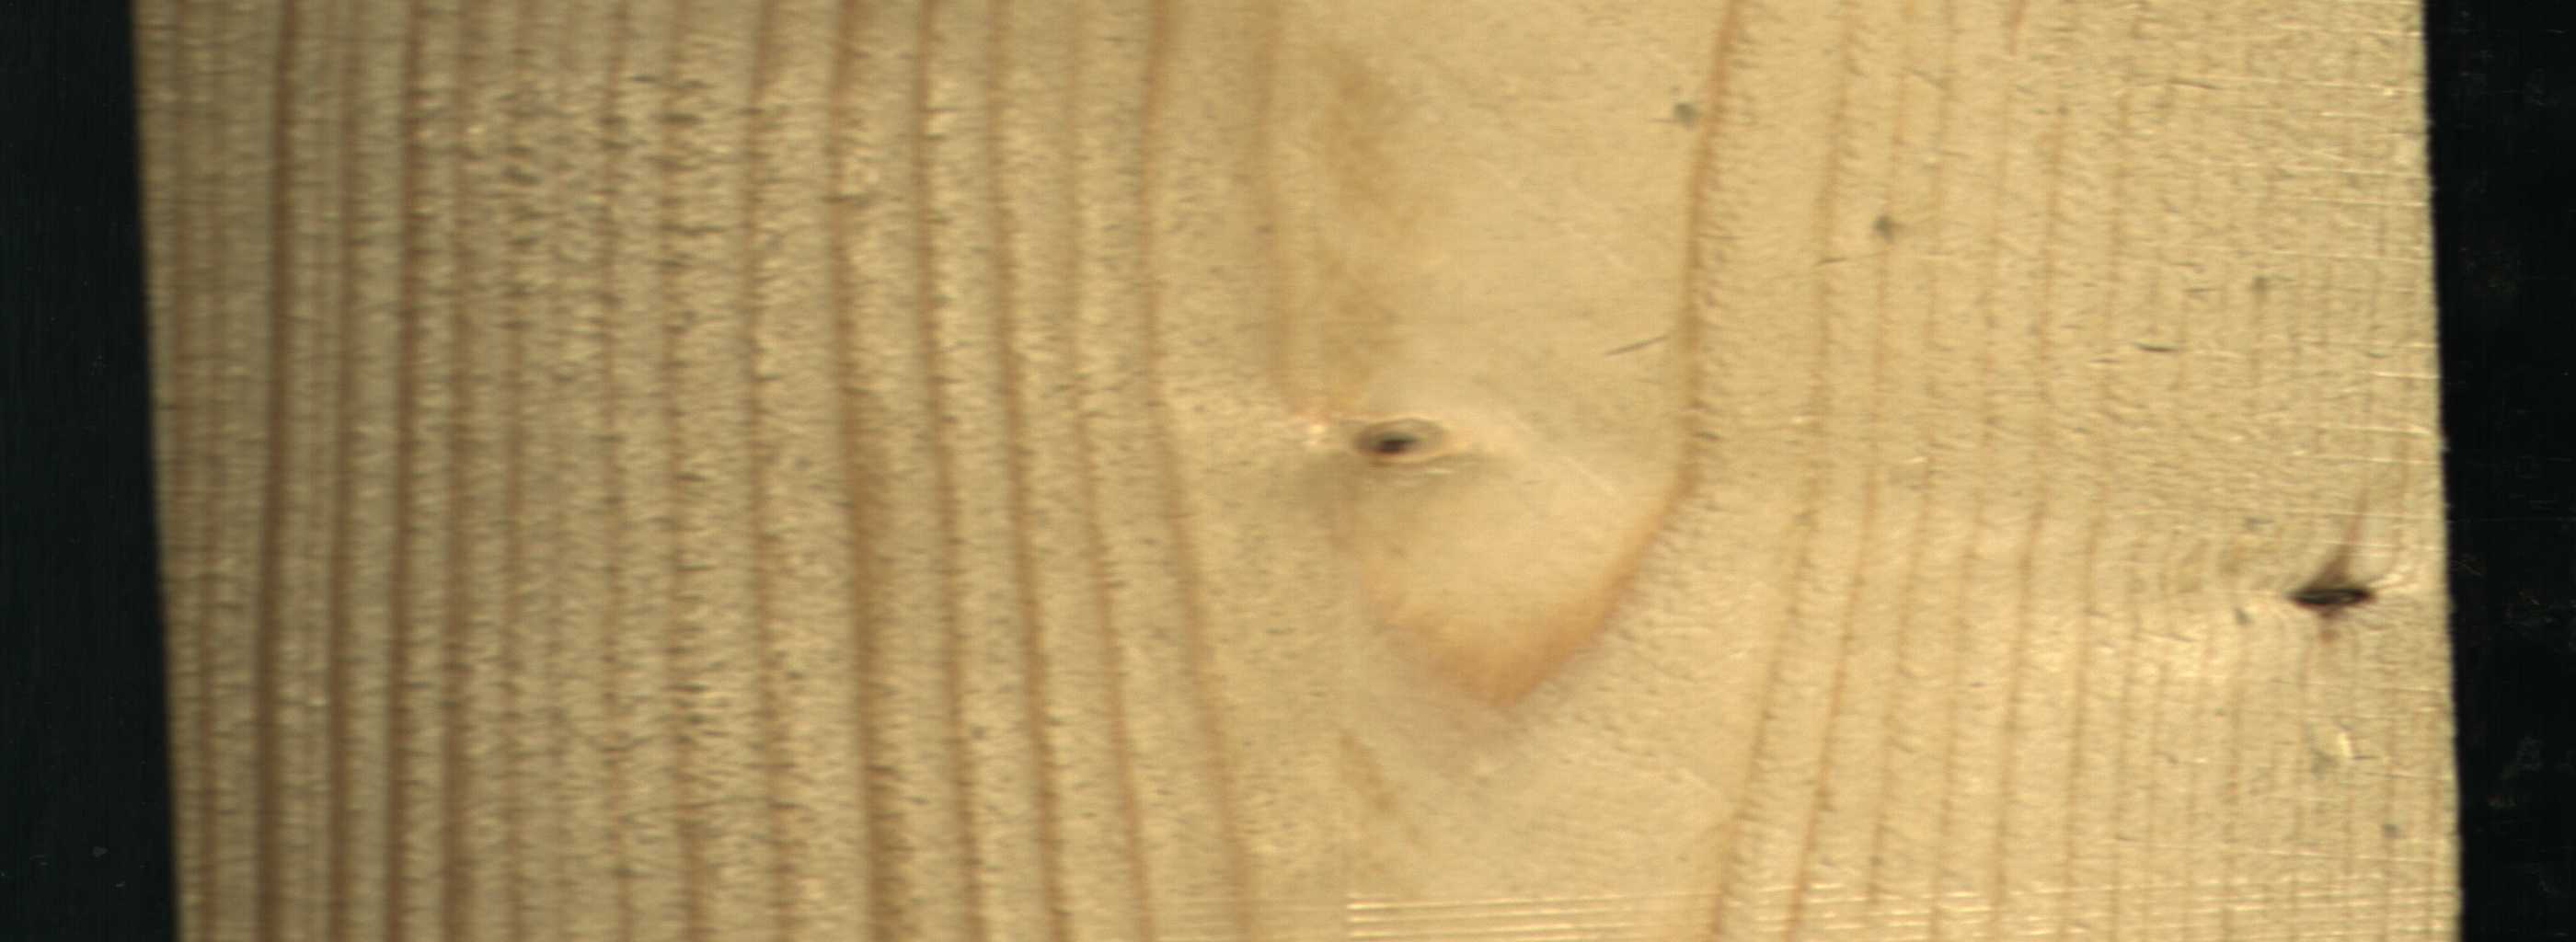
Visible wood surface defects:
Dead_Knot
Live_Knot